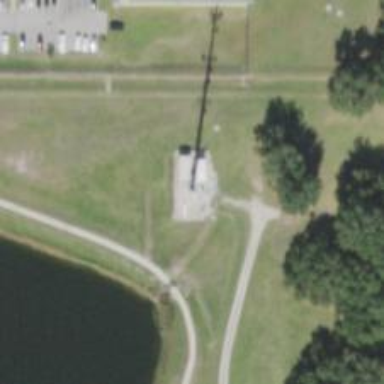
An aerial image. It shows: Mast tower used for communication.